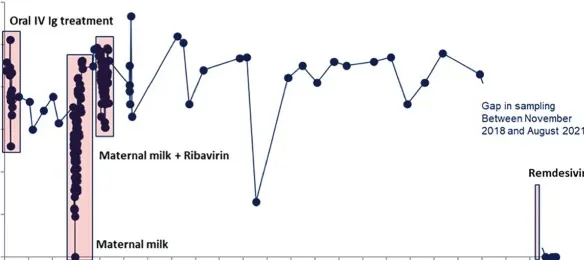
(B) iVDPV stool viral load on serial samples tested at the National Institute for Biological Standards and Control (NIBSC). Unsuccessful trials of treatment for iVDPV are displayed from 1999 to 2003. Persistent iVDPV carriage is then demonstrated to last positive sample, November 2018. Initial negative stool samples following remdesivir therapy are shown. Patient stool samples remain negative to August 2022.
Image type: pathology (pas)